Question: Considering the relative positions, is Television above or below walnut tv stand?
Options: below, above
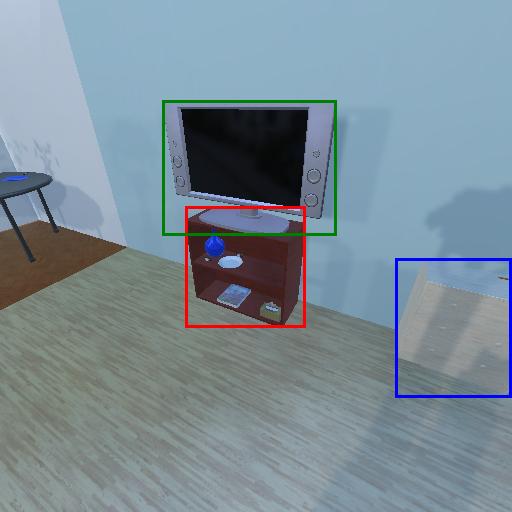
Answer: below